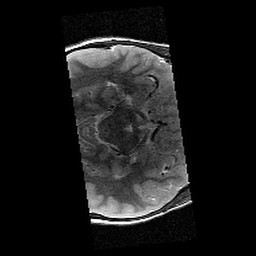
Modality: T2w
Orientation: axial
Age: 11
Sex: male
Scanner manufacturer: siemens
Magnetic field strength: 3 T
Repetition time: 9.23 s
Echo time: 0.067 s